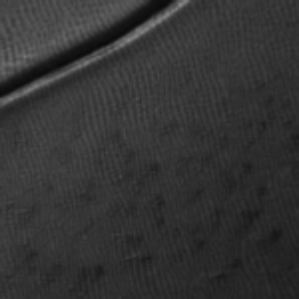
Label: frost